Question: Is it possible to get counts, too? My UNIONs get me all distinct values across all 4 columns but now I need to know how many times each value appears across all 4 columns. Need to stay with stock SQL, if possible.

'''
(SELECT DISTINCT classify1 AS classified FROM class) UNION
(SELECT DISTINCT classify2 AS classified FROM class) UNION
(SELECT DISTINCT classify3 AS classified FROM class) UNION
(SELECT DISTINCT classify4 AS classified FROM class)
ORDER BY classified
'''
Returns:
A
B
C
D
E
F
H
Need:
A | 3
B | 3
C | 4
D | 3
E | 1
F | 1
H | 1
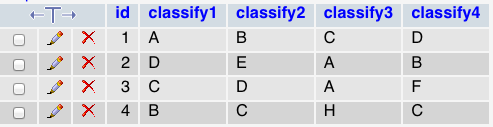
Answer: <URL>
'''
SELECT a.classified, COUNT(*)
FROM
(
(SELECT classify1 AS classified FROM class) UNION ALL
(SELECT classify2 AS classified FROM class) UNION ALL
(SELECT classify3 AS classified FROM class) UNION ALL
(SELECT classify4 AS classified FROM class)) a
GROUP BY a.classified
'''
### Result
When you use 'DISTINCT' you eliminate the extra 'A' in 'classify3'